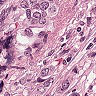
Metastatic tissue present: yes